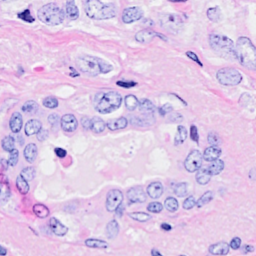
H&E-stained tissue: Breast